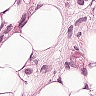
Metastatic tissue present: yes